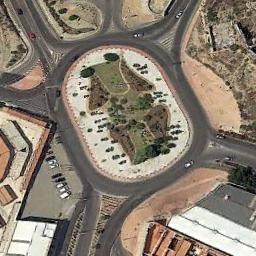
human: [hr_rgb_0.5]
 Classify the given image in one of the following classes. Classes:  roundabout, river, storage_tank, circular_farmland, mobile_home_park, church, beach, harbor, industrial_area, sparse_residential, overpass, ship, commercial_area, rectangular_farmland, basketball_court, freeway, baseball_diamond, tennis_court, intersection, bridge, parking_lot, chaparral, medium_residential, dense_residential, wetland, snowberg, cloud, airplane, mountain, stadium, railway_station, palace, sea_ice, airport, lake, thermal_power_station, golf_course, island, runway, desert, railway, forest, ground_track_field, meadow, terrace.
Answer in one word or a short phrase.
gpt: roundabout